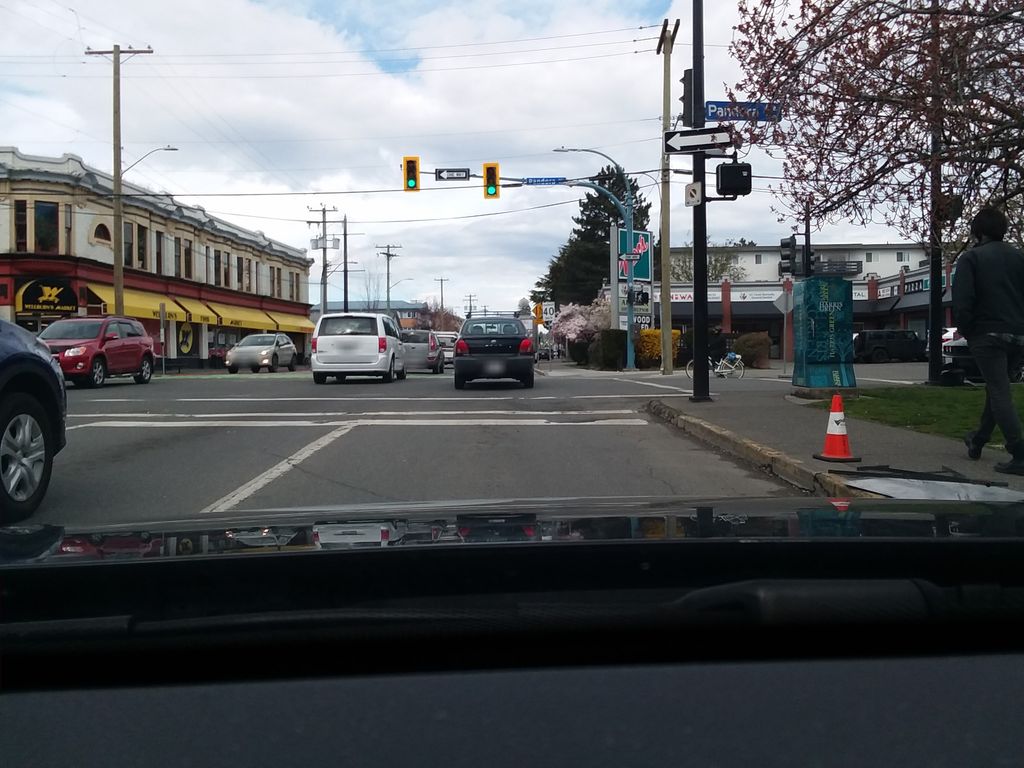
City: victoria